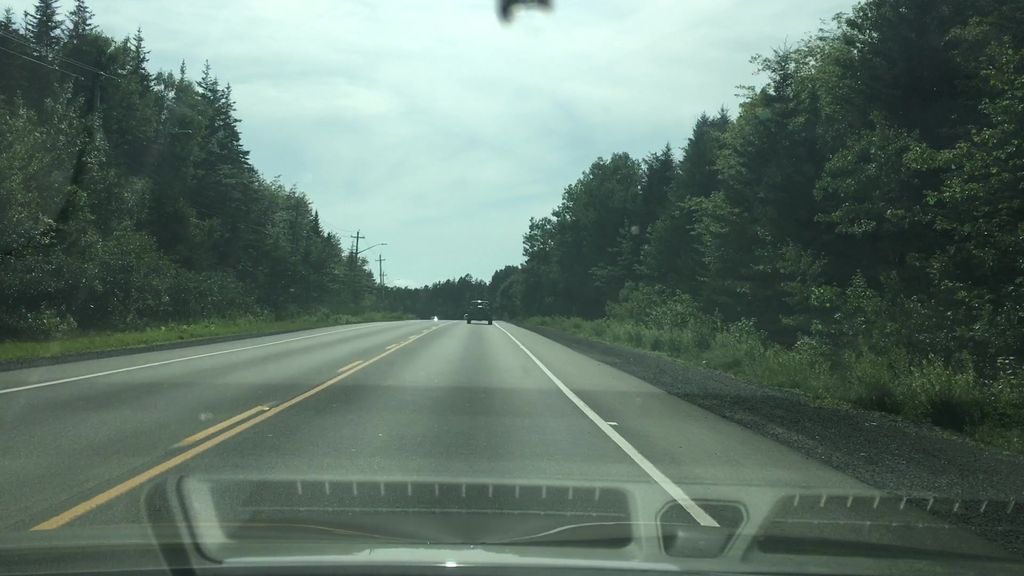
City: halifax